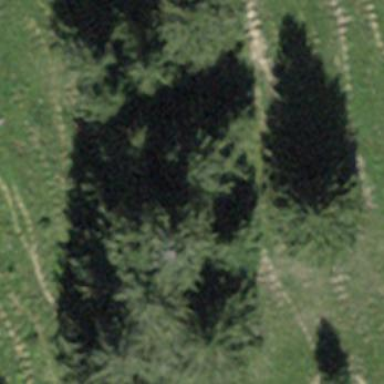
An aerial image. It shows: Forest area.